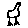
Label: bird